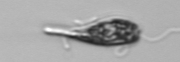
Label: Euglena